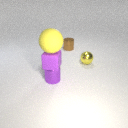
small brown metal cylinder to the left of small yellow metal sphere